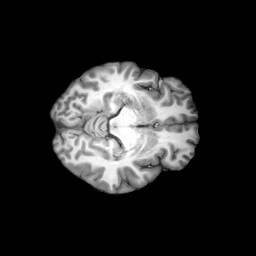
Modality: T1w
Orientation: axial
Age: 34
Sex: female
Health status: healthy